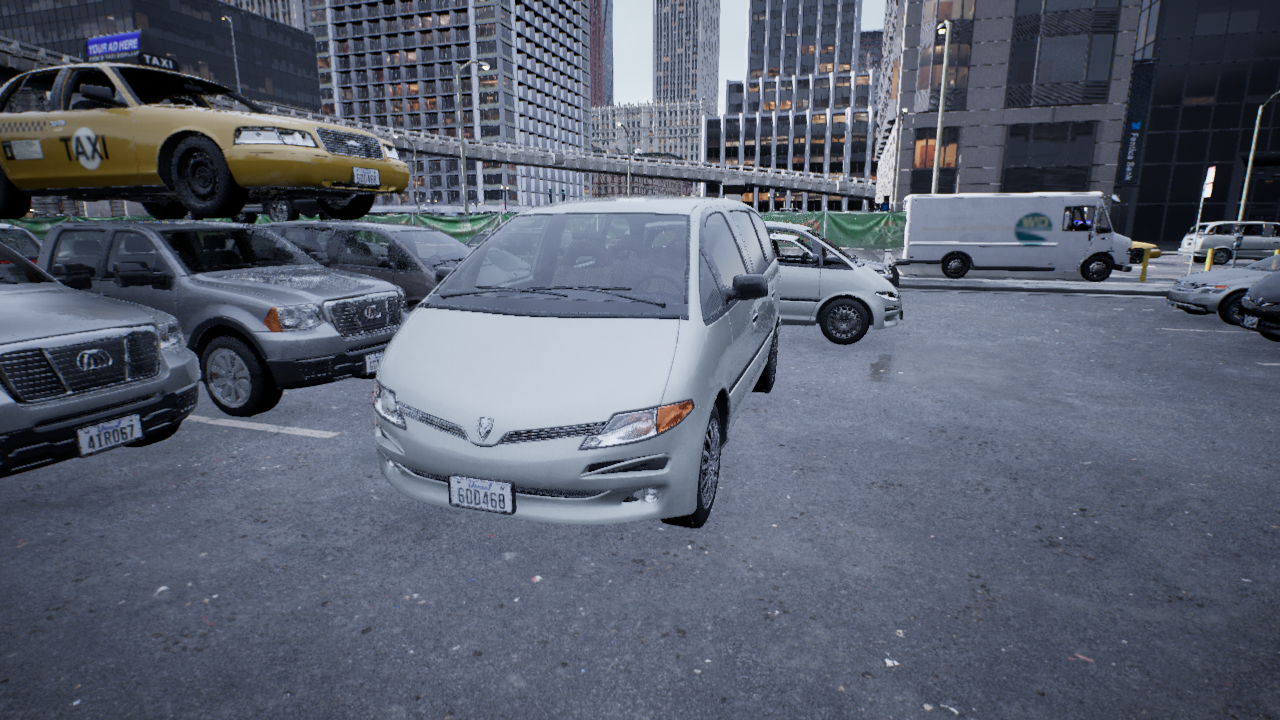
Venue: arterial
Lighting: overcast
Vehicle rig: minivan